Field crop: tomato
Growth stage: 1
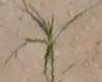
Species: cyperus